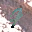
Label: 9